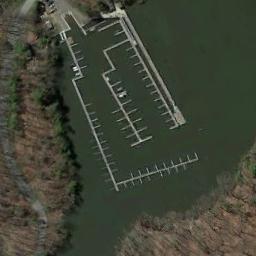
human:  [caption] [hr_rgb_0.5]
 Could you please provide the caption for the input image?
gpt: The port has a different parking direction .

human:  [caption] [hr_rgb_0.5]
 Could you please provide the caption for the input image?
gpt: Many ships are in the harbor .

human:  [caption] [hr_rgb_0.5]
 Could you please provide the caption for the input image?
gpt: The harbor with some neatly docked boats is surrounded by a wasteland and the color of the waters is green .

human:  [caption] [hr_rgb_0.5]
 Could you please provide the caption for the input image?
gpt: There are no moorings on the sea beside the harbor surrounded by lawns, And there are still many empty spaces .

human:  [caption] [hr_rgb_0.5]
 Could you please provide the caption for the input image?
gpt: There are many brown trees and some green trees around the harbor with several ships .